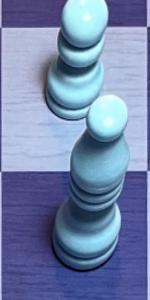
Label: Bishop_White